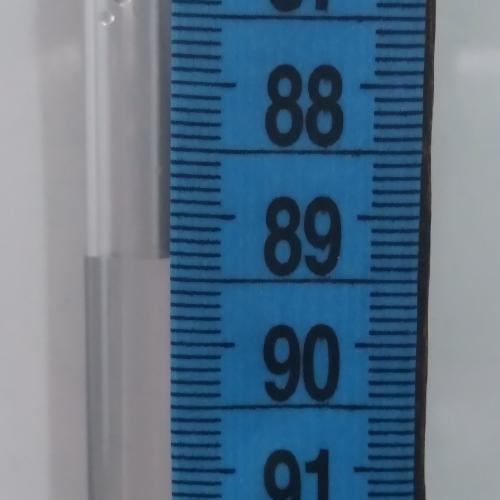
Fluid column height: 89.3 cm